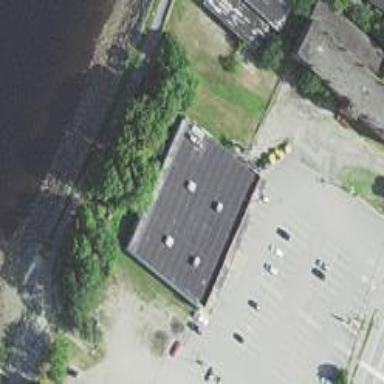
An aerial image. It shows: Supermarket building.